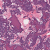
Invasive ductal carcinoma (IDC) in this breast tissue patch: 0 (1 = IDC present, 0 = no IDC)